Interaction volume radius: 5 \u00c5
Interaction volume height: 15 \u00c5
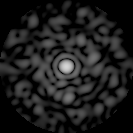
Disorder parameter: 0.8584